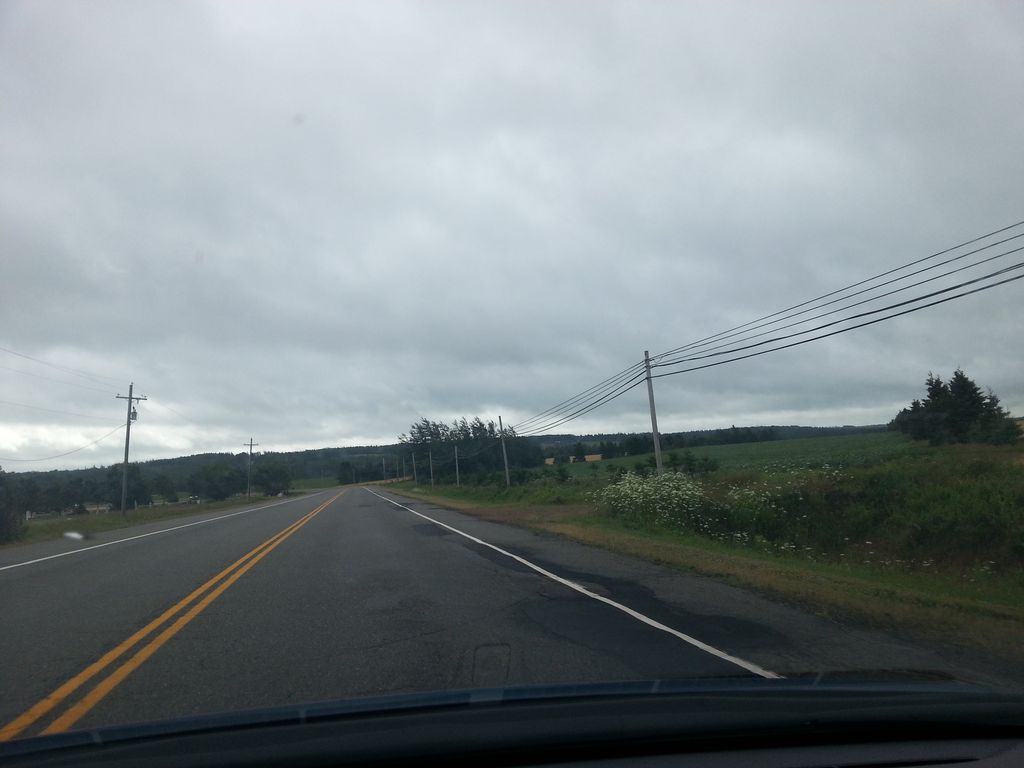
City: charlottetown